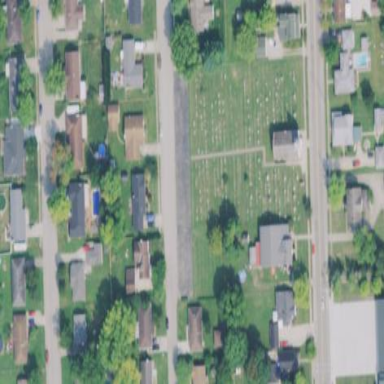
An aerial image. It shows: Cemetery.